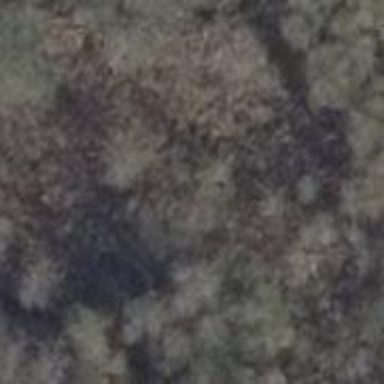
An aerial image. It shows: Bog wetland area.